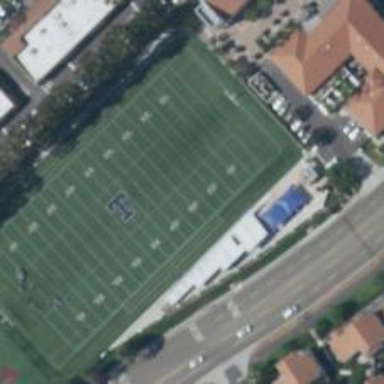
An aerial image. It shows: Pitch for American football.